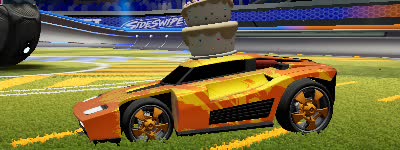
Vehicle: breakout